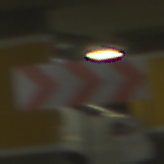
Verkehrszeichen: RichtungstafelnInKurvenGrossLinks
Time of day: NotSpecified
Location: Indoor (Special)
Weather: NotSpecified
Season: NotSpecified
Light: Artificial